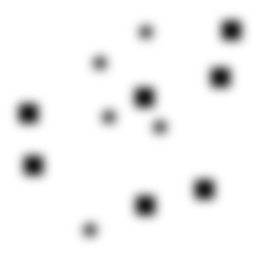
Squares: 7
Triangles: 0
Stars: 5
Total shapes: 12